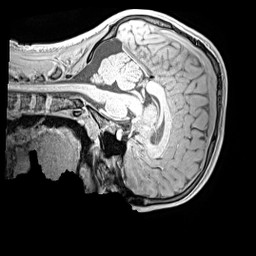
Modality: MP2RAGE
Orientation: sagittal
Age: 12
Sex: male
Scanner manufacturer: siemens
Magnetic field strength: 3 T
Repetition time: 4 s
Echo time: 0.00299 s